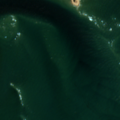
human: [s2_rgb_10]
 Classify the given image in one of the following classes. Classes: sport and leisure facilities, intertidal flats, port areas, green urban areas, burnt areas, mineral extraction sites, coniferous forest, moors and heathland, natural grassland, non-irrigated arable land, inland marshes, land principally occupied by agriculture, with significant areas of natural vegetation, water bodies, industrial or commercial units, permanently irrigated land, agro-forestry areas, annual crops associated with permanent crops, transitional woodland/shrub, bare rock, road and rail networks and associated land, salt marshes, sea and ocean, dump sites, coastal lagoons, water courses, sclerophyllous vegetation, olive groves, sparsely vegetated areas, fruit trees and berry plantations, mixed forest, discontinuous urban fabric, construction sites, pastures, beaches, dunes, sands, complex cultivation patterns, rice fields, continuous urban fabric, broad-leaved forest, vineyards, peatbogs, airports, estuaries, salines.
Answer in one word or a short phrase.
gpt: sea and ocean